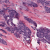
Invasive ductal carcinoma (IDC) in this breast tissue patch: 1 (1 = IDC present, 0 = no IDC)